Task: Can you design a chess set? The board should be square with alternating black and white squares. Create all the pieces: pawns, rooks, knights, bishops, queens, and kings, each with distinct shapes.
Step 4795:
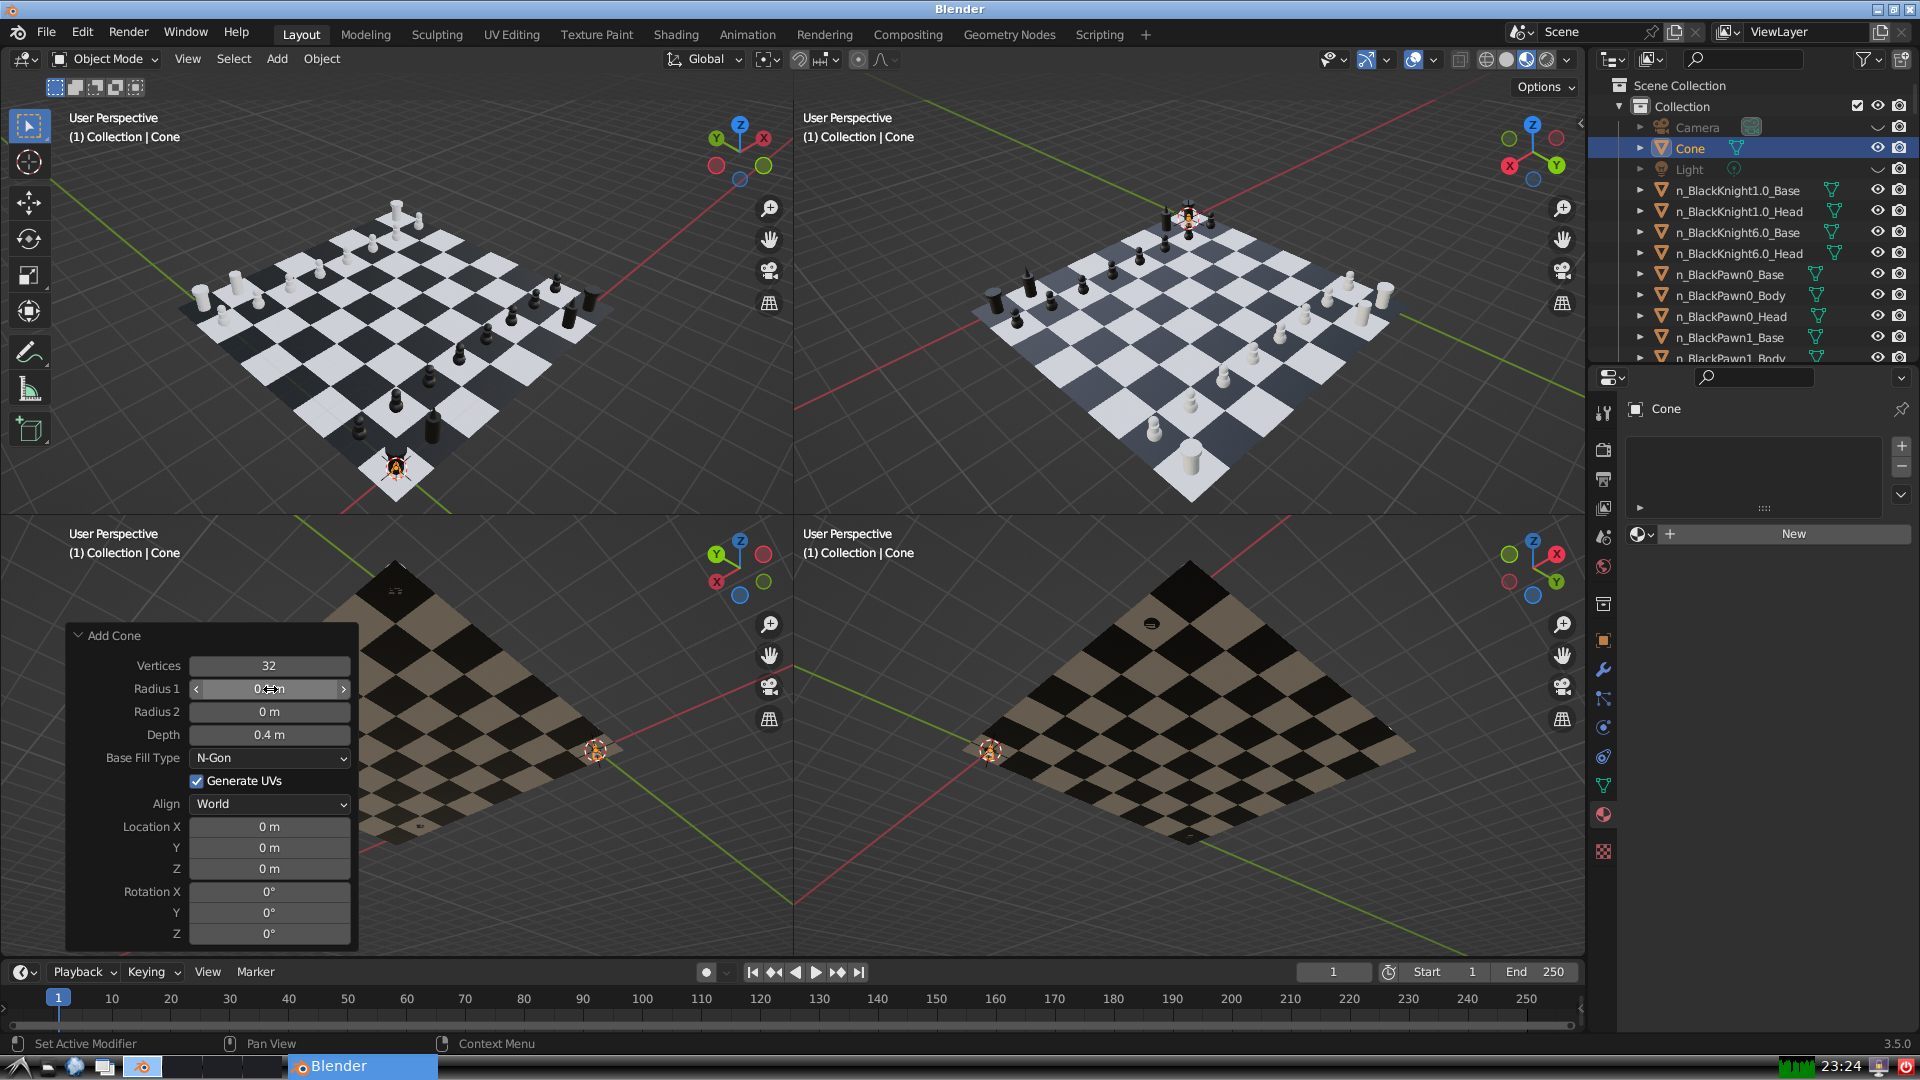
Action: {"mouse_move": [270, 735]}